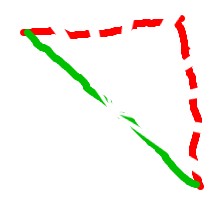
Shape: triangle